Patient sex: M
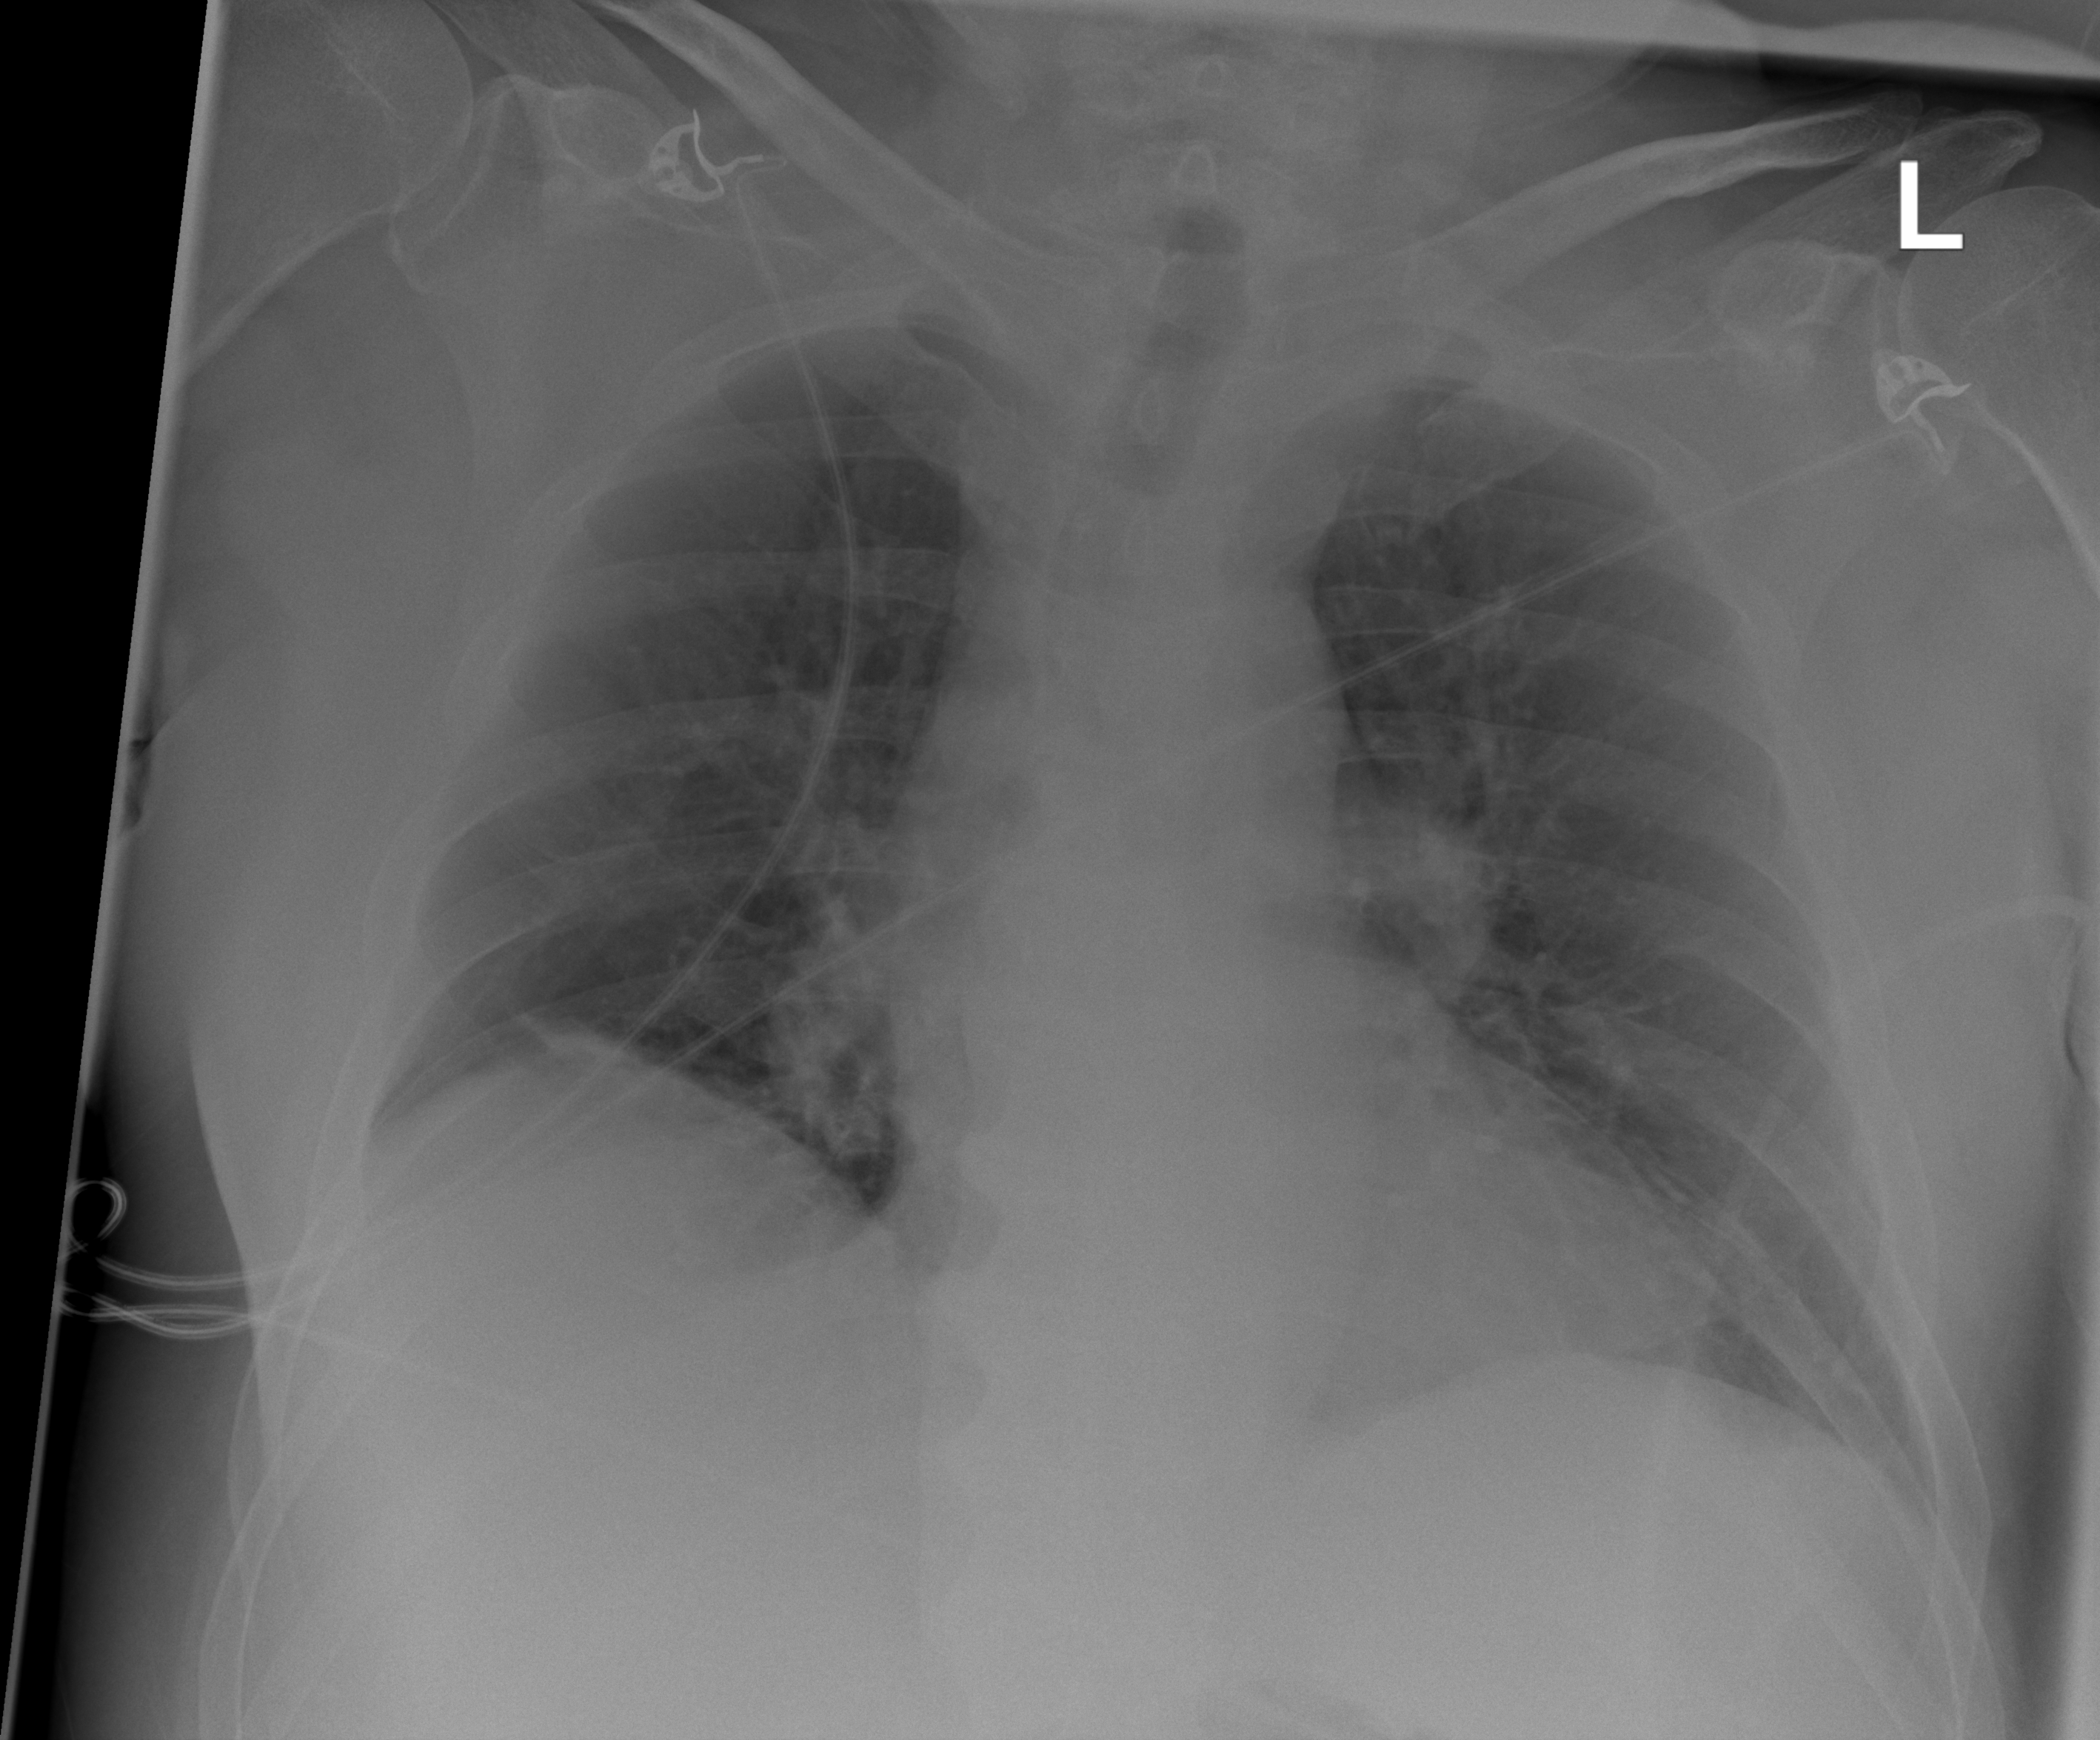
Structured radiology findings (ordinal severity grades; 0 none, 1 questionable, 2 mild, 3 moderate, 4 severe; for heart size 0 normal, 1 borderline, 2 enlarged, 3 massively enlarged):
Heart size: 2
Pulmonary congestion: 2
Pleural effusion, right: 0
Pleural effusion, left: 0
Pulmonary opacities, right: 2
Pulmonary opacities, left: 0
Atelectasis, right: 2
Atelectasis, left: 0